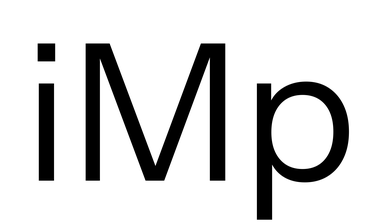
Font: InstrumentSans_Regular